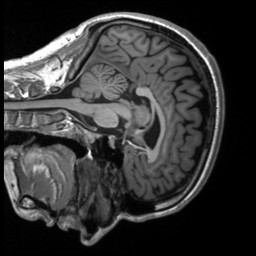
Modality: T1w
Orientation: sagittal
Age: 30
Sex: male
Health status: healthy
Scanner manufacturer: siemens
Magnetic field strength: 3 T
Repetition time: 2.53 s
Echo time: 0.00219 s